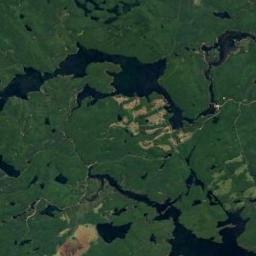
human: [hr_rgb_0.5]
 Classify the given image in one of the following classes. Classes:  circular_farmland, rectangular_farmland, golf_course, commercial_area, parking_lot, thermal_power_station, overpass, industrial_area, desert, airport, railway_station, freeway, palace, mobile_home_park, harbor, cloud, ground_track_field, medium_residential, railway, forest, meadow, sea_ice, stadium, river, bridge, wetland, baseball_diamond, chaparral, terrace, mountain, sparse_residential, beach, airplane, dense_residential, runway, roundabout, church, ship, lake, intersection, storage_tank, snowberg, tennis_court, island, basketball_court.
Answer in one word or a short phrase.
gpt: wetland